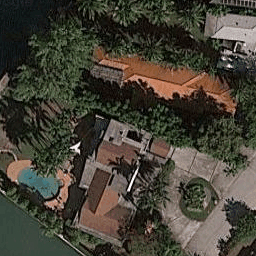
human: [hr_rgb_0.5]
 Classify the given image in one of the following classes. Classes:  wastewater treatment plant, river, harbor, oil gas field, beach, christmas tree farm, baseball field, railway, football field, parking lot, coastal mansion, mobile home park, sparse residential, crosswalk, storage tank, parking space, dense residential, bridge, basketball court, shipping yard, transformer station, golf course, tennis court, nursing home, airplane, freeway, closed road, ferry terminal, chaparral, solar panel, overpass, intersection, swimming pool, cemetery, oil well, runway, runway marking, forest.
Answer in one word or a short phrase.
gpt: coastal mansion